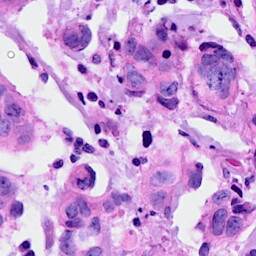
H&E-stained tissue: Breast